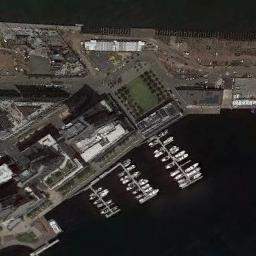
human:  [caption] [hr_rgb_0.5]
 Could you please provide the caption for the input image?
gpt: Neatly moored ships on the sea next to the harbor next to the buildings and lawns .

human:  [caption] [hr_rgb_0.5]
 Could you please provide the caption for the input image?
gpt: Many ships are in the harbor .

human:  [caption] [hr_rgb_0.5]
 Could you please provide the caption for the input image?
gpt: There is a white building beside the harbor .

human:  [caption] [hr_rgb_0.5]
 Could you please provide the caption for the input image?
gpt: The harbor with lots of neatly docked boats is next to some buildings and a lawn and the color of the waters is dark green .

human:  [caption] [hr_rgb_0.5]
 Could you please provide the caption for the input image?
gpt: There are some buildings beside the harbor with some ships .